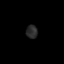
Tissue: skin
Cell type: Epithelial cells
Senescence score: 0.1889
Nuclear area (px): 149
Mean DAPI intensity: 41.94